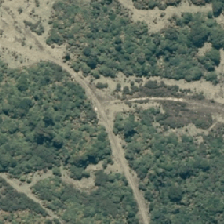
Land cover: low_producing_grassland